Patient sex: F
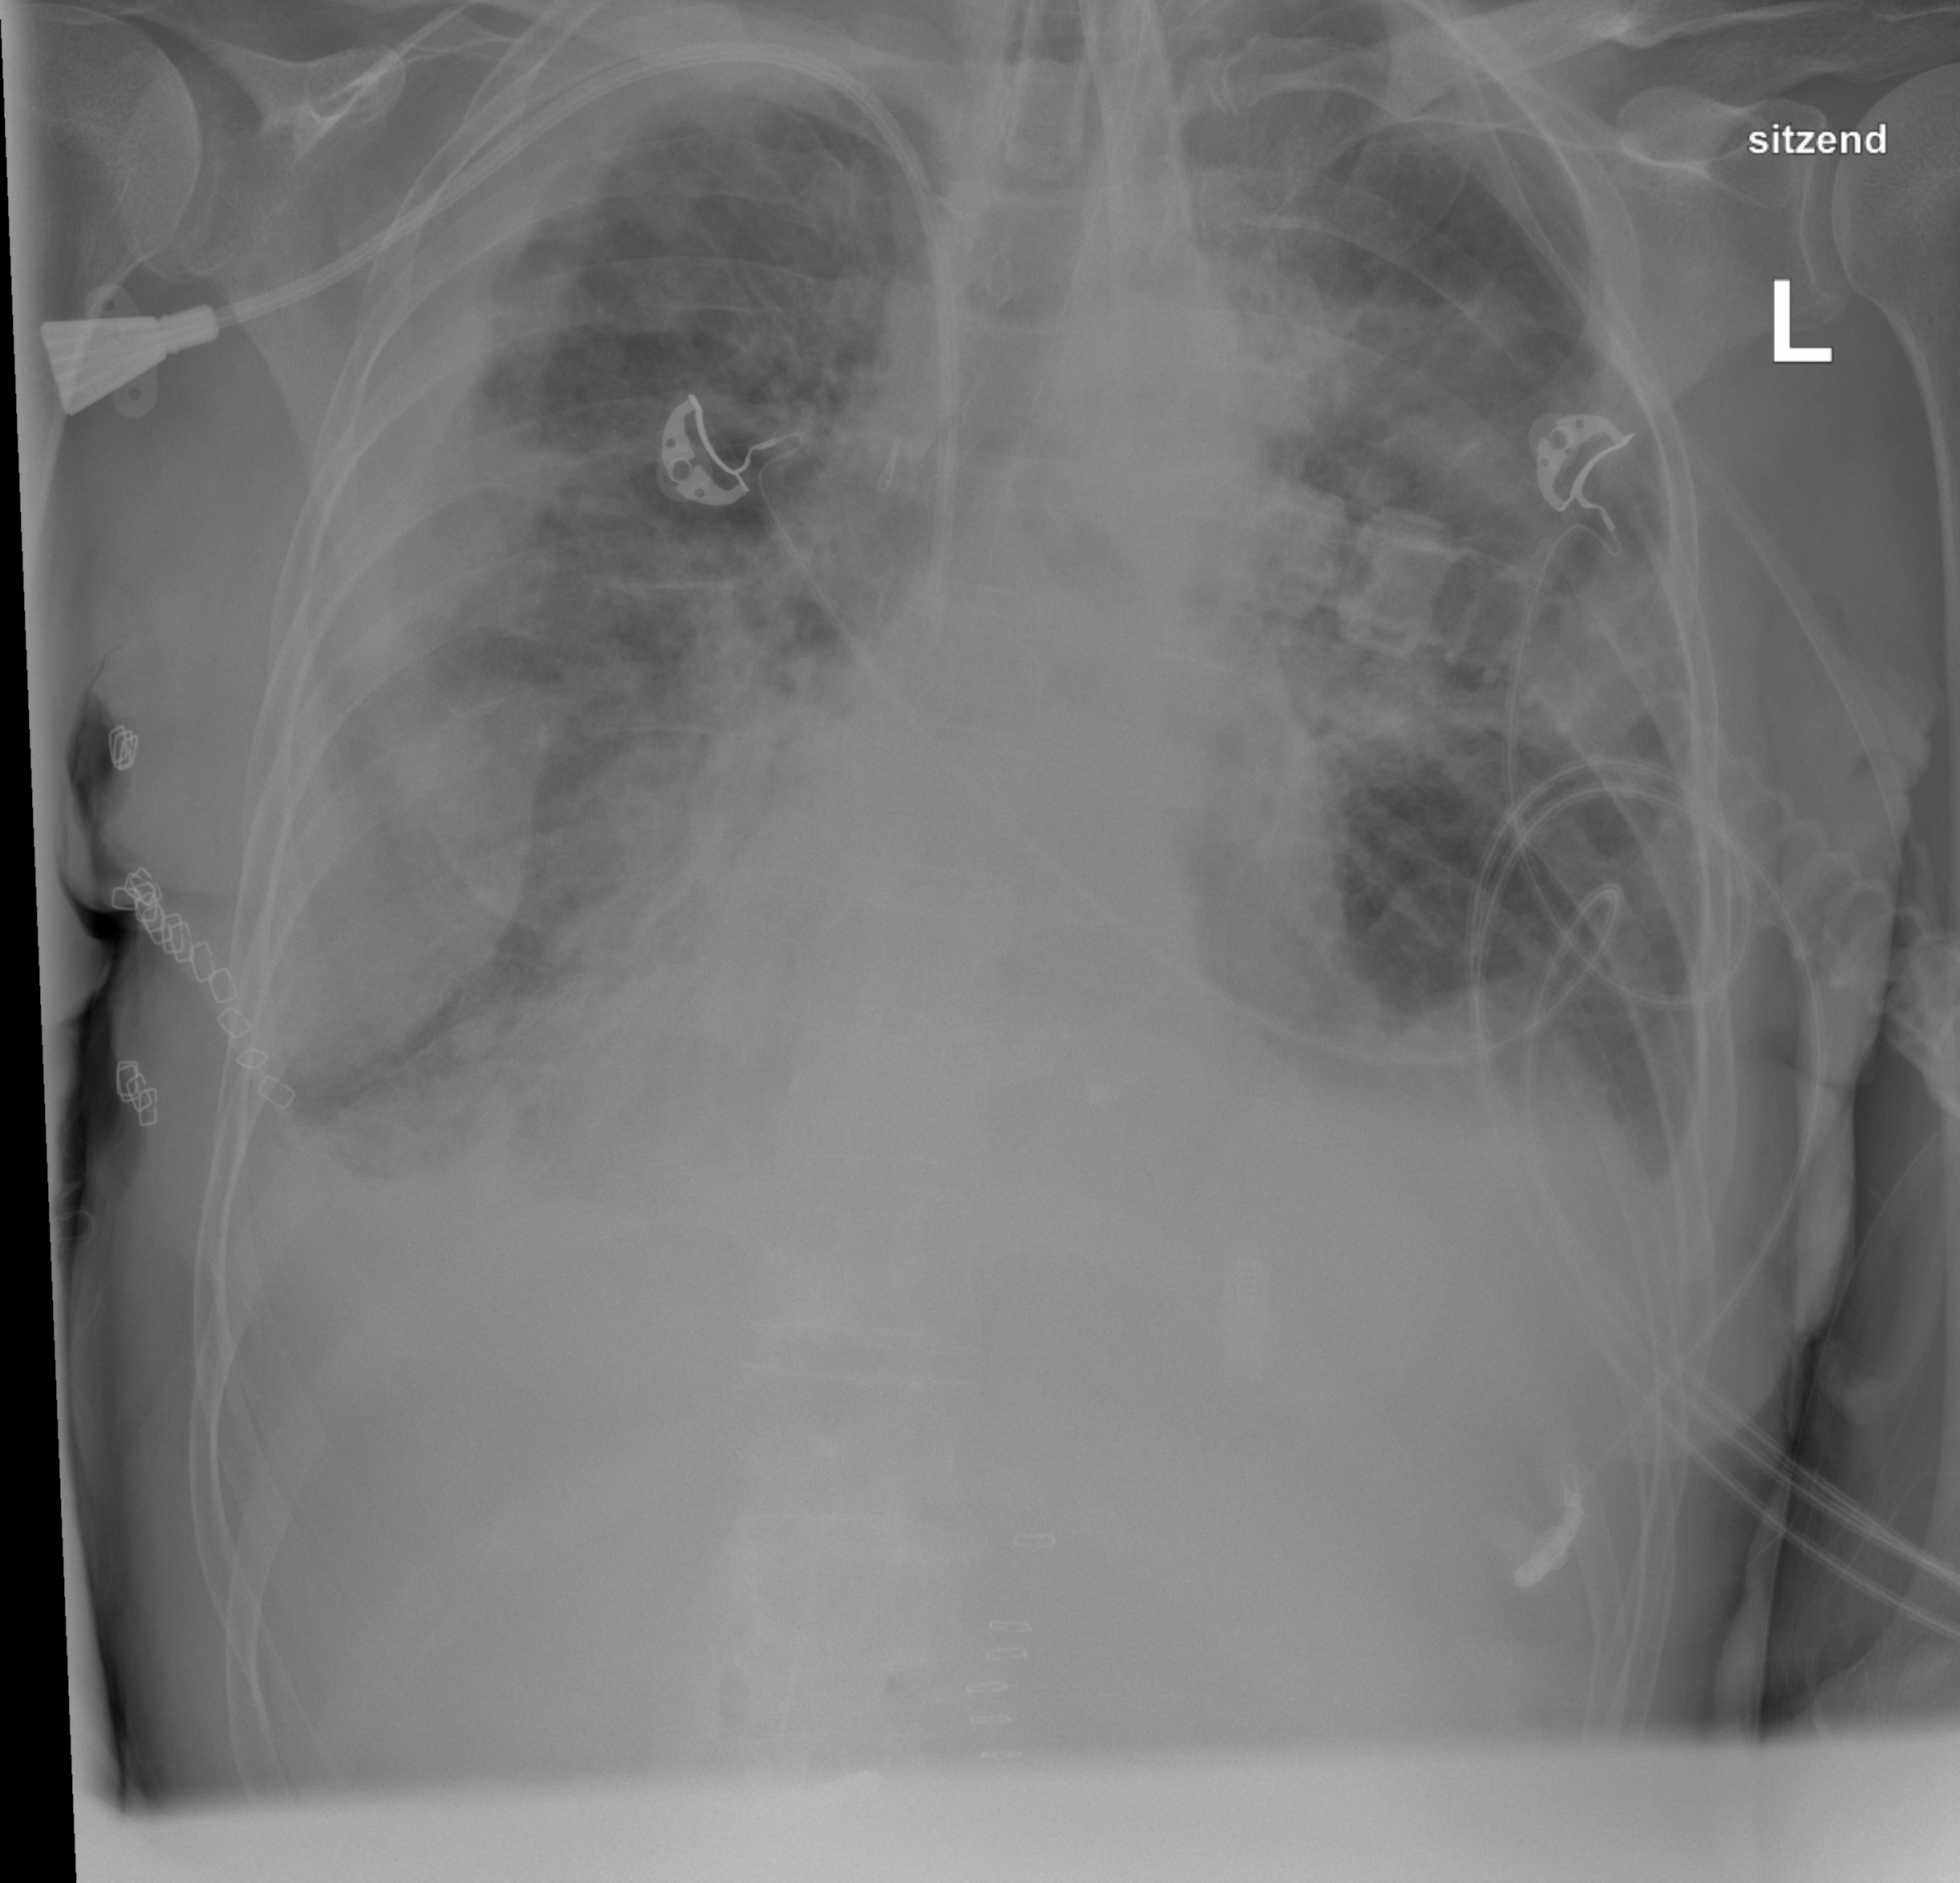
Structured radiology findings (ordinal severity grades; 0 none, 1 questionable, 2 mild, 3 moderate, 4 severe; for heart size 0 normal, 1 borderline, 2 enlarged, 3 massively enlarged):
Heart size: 0
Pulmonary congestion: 2
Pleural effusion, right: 3
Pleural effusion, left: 2
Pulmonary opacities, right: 3
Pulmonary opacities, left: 2
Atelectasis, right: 3
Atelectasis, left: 3